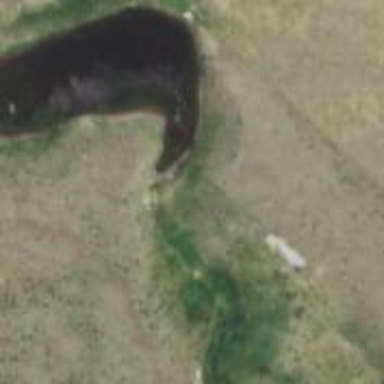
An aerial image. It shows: Reservoir.